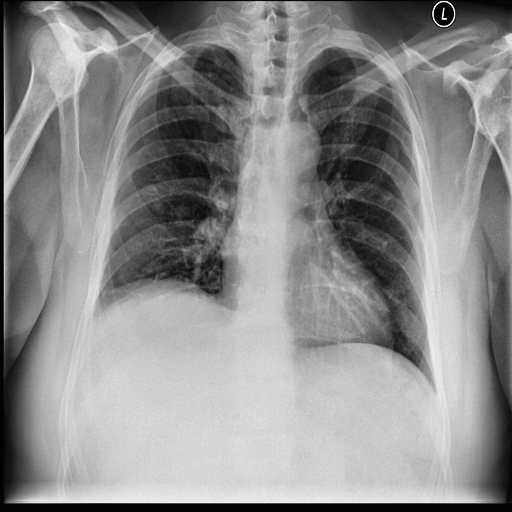
Finding: NORMAL